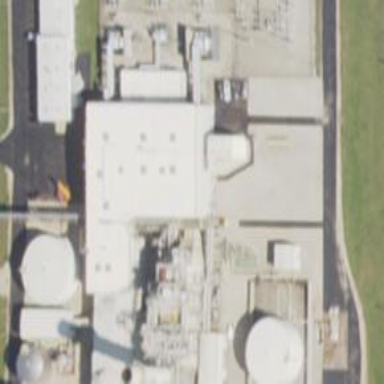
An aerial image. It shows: Gas turbine generator is in use.